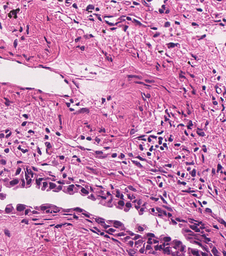
Tumor epithelial tissue: yes
Tumor-associated stroma tissue: yes
Normal tissue: no